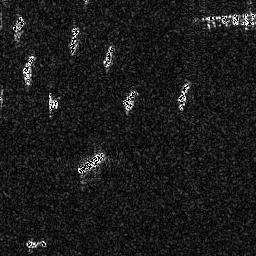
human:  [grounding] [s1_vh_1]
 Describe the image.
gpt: In the satellite image, there is  <ref>3 small ship </ref> <box>[[4, 5, 8, 12, 0], [8, 20, 13, 30, 0], [26, 9, 30, 21, 0]]</box> located at top left,  <ref>1 small ship </ref> <box>[[39, 16, 44, 26, 0]]</box> located at top,  <ref>1 small ship </ref> <box>[[47, 34, 53, 43, 0]]</box> located at center,  <ref>1 small ship </ref> <box>[[68, 31, 74, 42, 0]]</box> located at right,  <ref>1 medium ship </ref> <box>[[29, 58, 41, 67, 0]]</box> located at center,  <ref>1 small ship </ref> <box>[[9, 92, 18, 96, 0]]</box> located at bottom left,  <ref>1 medium ship </ref> <box>[[79, 3, 99, 10, 0]]</box> located at top right.